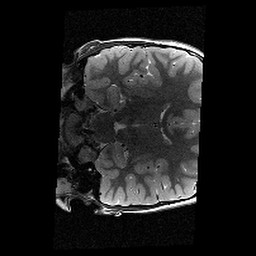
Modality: T2w
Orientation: coronal
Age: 9
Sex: female
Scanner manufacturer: siemens
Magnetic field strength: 3 T
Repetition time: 9.23 s
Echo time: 0.067 s